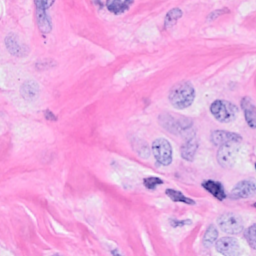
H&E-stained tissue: Breast